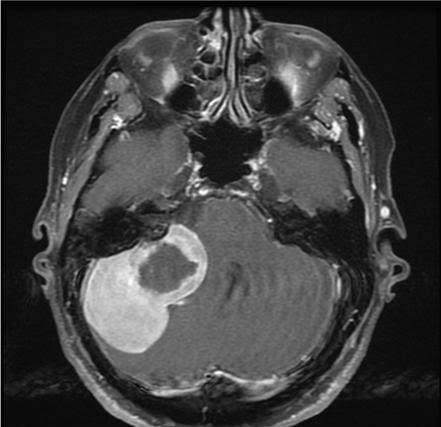
Label: meningioma